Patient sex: M
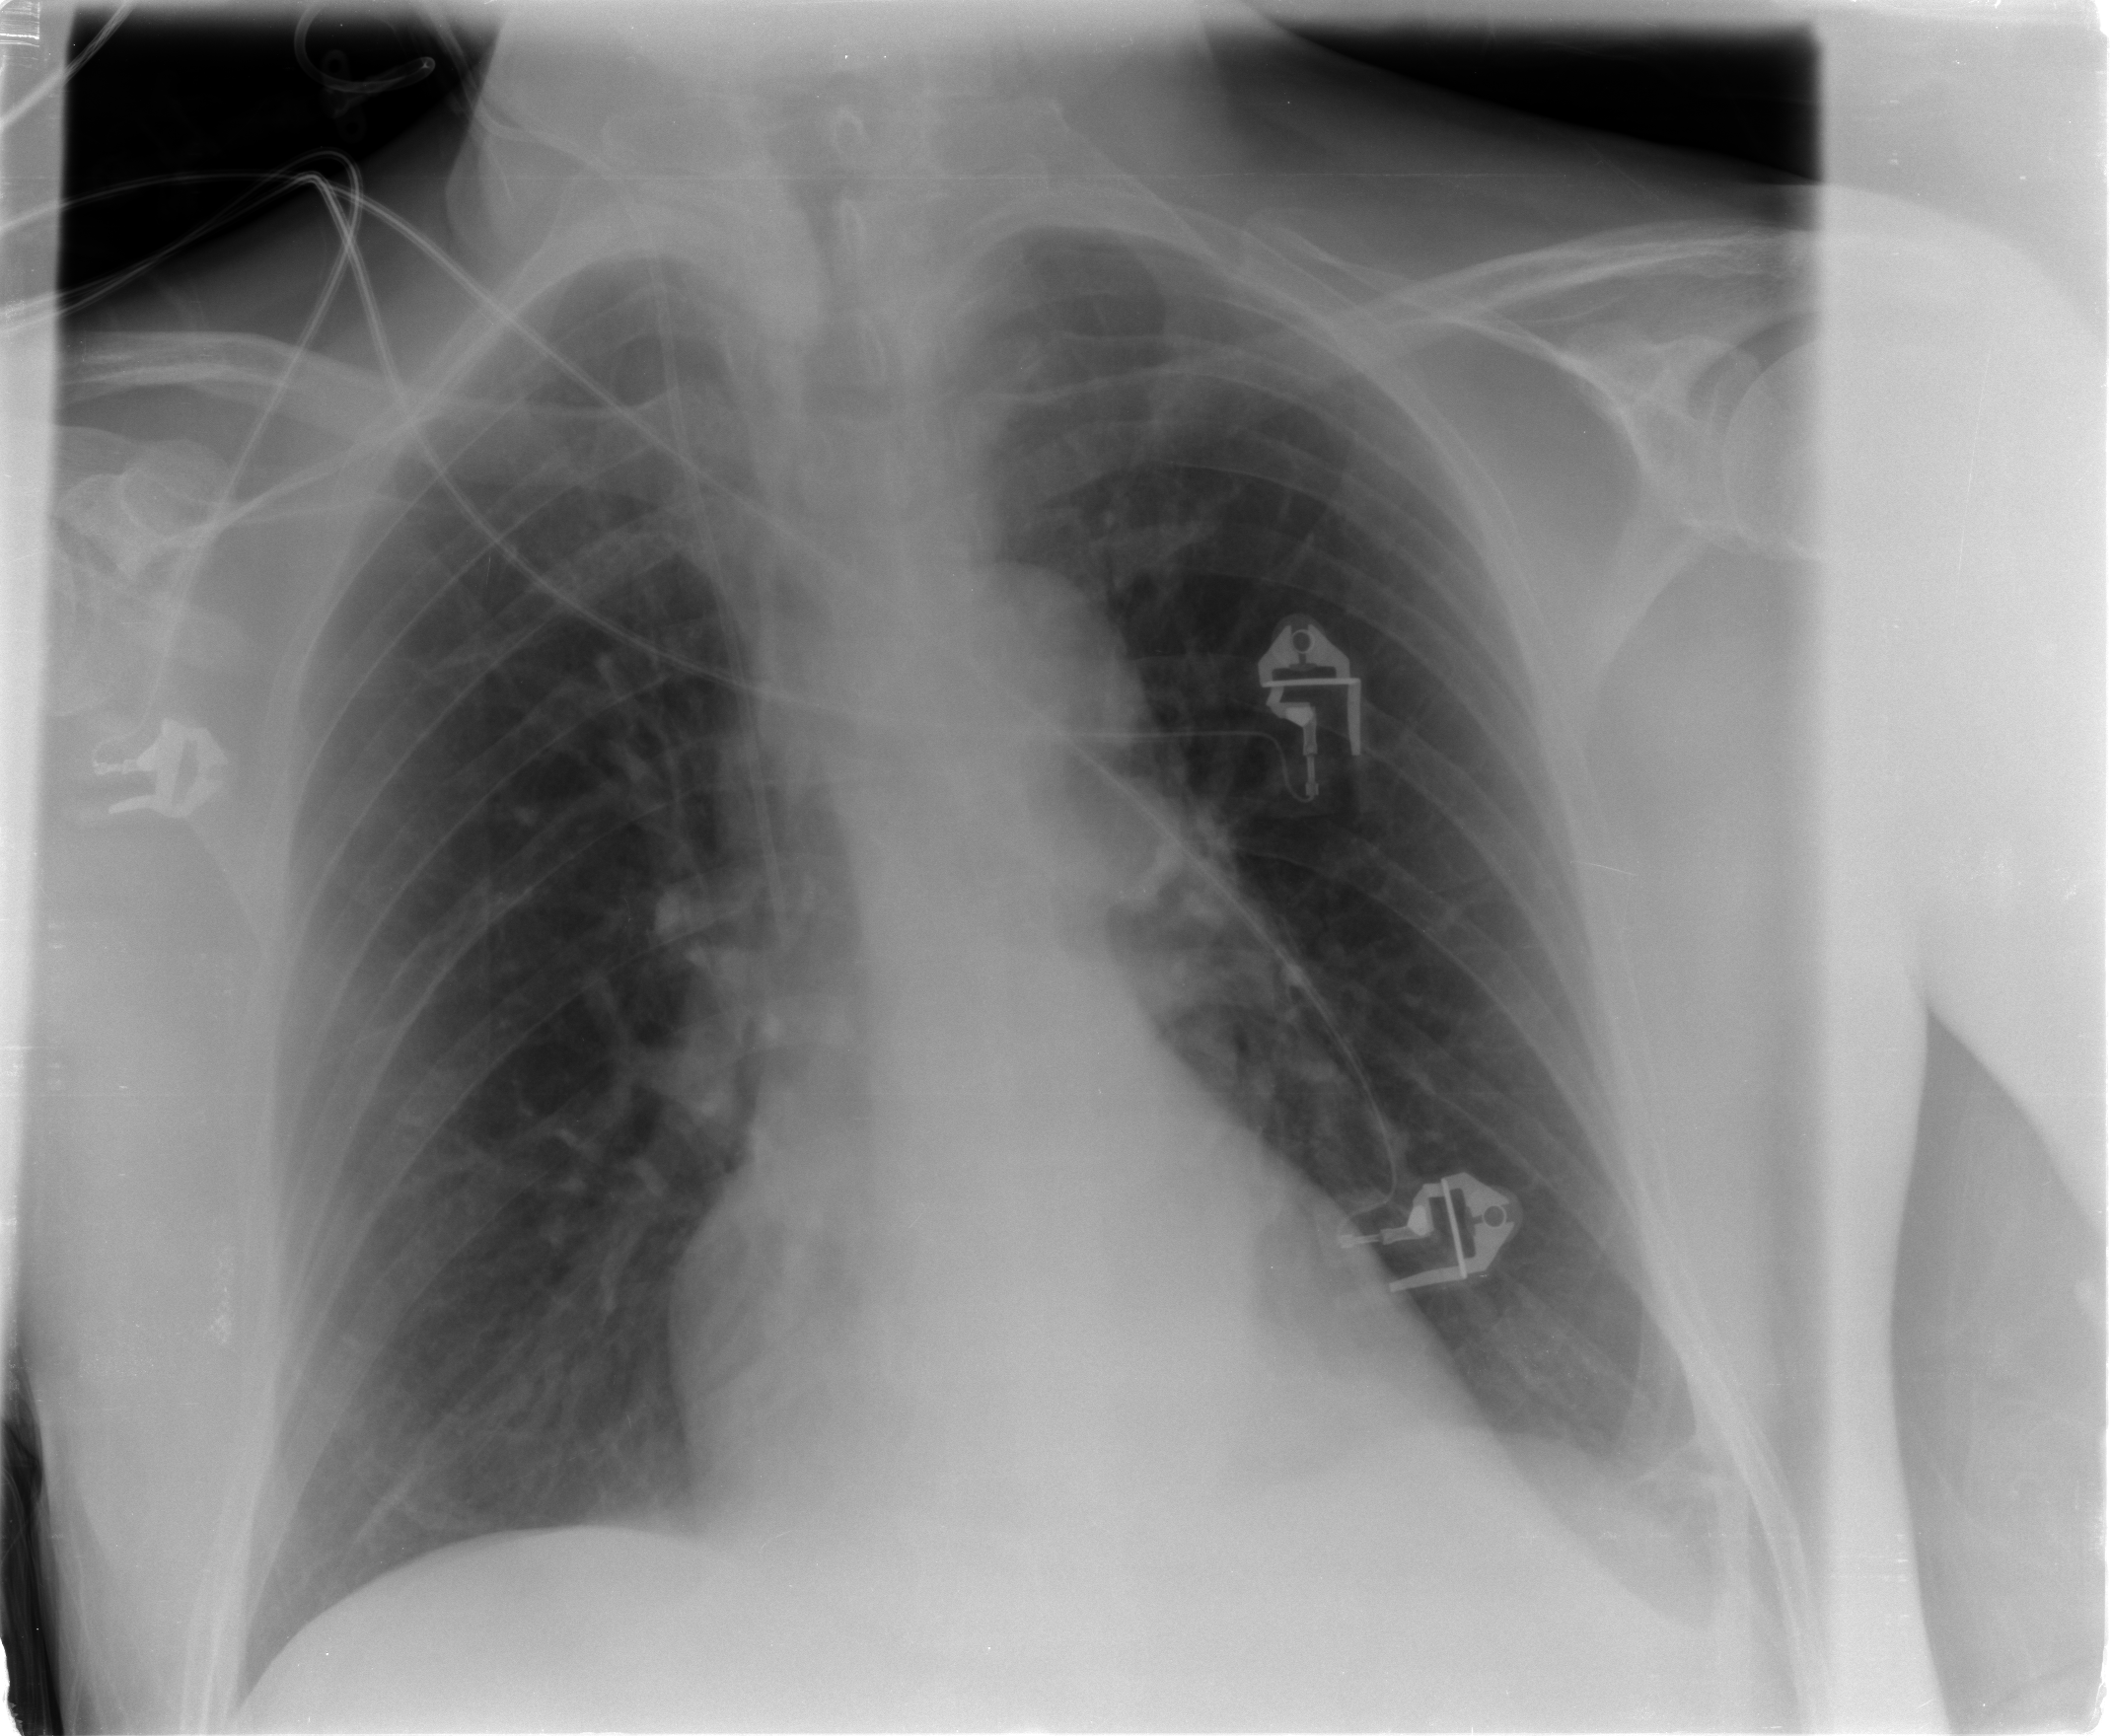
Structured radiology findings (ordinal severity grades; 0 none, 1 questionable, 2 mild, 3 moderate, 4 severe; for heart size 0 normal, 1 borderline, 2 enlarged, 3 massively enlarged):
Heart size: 0
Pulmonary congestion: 0
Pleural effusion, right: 0
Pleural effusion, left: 0
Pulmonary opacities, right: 0
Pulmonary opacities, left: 0
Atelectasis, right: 0
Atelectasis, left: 1